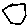
Label: hexagon